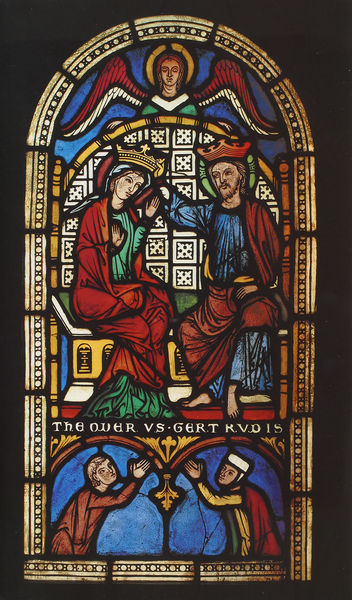
Titel: Farbverglasung, Marienkrönung
Institution: Köln, Schnütgen-Museum
Schlagwörter: blau, flügel, gott, mann, gelb, grün, menschen, sitzen, braun, fenster, frau, glas, männer, weiss, rot, muster, rahmen, herr, kirche, gold, paar, krone, engel, schrift, bogen, rundbogen, könig, thron, inschrift, nonne, beten, gebet, bleiglas, ranke, heiligenschein, glasfenster, glasmalerei, gotisch, christus, jesus, krönung, mönch, königin, maria, anbetung, englisch, kirchenfenster, theodor, mariä himmelfahrt, heiligenschei, vs, gert, gertrudis, theoderus, gertrud, gertrunde, gertrude, theoder, krrone